Question: Is it possible to modify/customize the Component "Info" tab details according to user. Please see the details below:

Now in above image, I want to show full path of Image like (d:\images\Chrysanthemum.jpg) "Original File:" as it was coming Tridion 2009.
Is it possible?
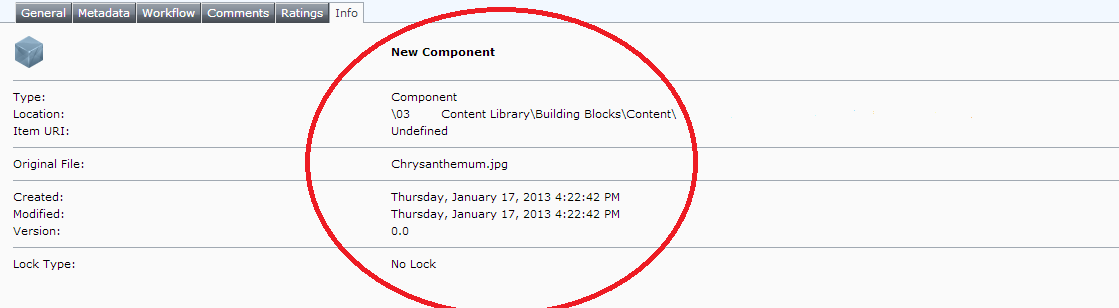
Answer: Unfortunately these are ReadOnly fields set by the system.
If the item was uploaded using the SDL Tridion UI, this should contain the full path of the original image (I am surprised to see only the filename without the path), however it won't tell you from which editor's machine the path was on, so it is of very little use.
What are you trying to achieve and why? Perhaps someone can suggest a different approach.